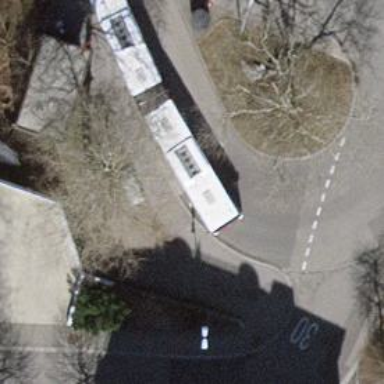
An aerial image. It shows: Trolleybus stop position for public transport.